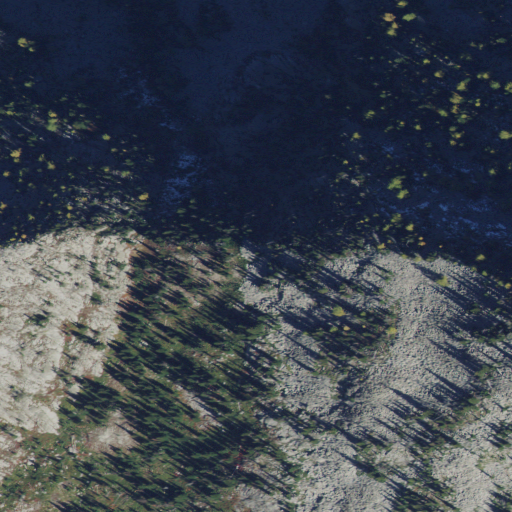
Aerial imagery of gap in Montana named Stormy Pass containing evergreen forest, grassland, and shrub